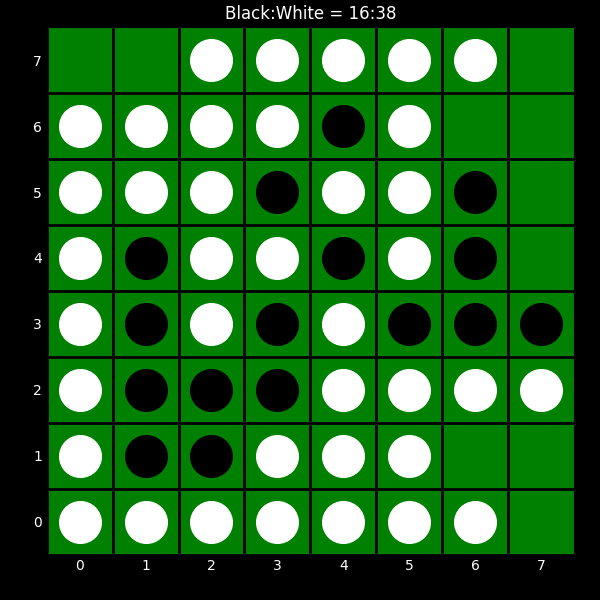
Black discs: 16
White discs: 38